Current action and preconditions to check: trajectory_clear

Your task: For each precondition in the list above, predict whether it will hold at this action.

Consider the current scene as observed from the mobile robot's camera, and analyze the predicted future states of all dynamic agents (e.g., people, animals, vehicles, or any moving entities) within the NEXT SECOND.

IMPORTANT: Only answer "very likely" if you are absolutely certain—based on strong, clear evidence—that a dynamic agent will violate the precondition in the predicted future state. Do NOT answer "very likely" for unlikely, ambiguous, or low-probability risks.

Ask yourself for each precondition: Is there a high probability, with clear and convincing evidence, that the predicted future states of any dynamic agent will interfere with the predicted future state of the currently executing action within the NEXT SECOND, causing that precondition to fail?

Assess the risk level based on these predictions. Use "likely" or "very likely" if motions create a clear risk of interference.

Use "neutral" or "improbable" if agents are nearby but their predicted paths are clearly diverging or non-conflicting.

Failure Risk Categories: "very improbable", "improbable", "neutral", "likely", "very likely"

Answer Format: Output ONLY the probability_of_failure value from these categories: "very improbable", "improbable", "neutral", "likely", "very likely"

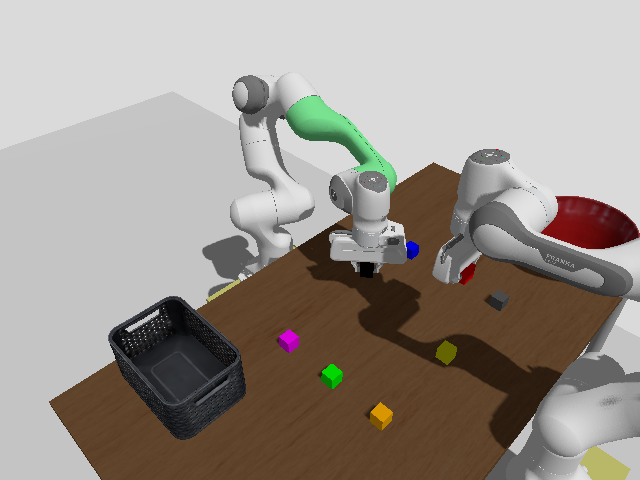

Answer: very improbable